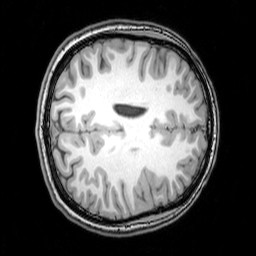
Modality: T1w
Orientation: axial
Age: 20
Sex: female
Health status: healthy
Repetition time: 0.081 s
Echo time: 0.037 s